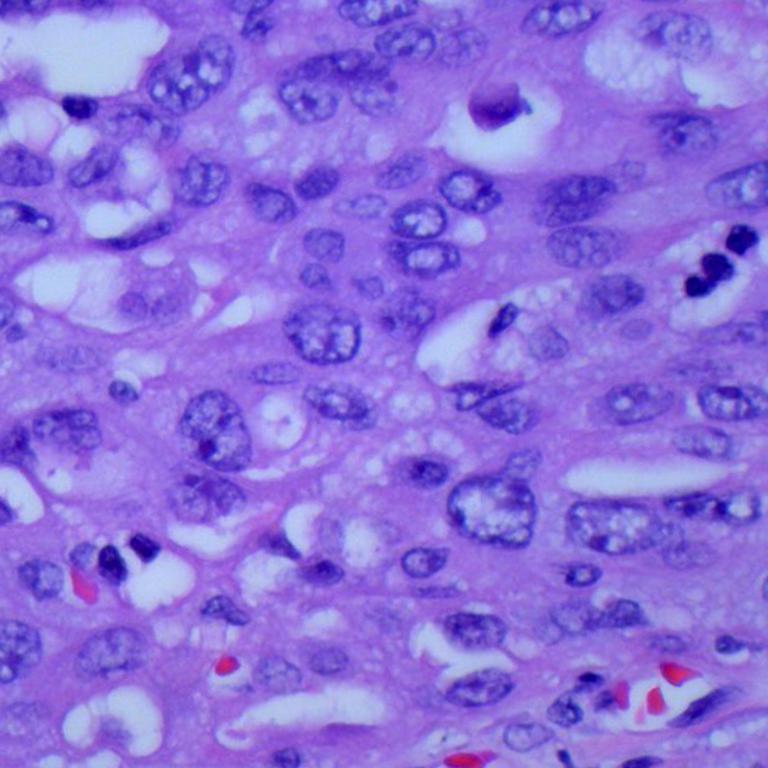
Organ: lung
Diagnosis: adenocarcinomas